Question: I want to change my out put when my input is changed but after this changes, my output will be constant during 4 clock cycles. After 4 clock cycles, if input is changed, out put will been changed with input. In conclusion, I want to wait during 4 clock cycles after there is a change in my output.
I can do it with a second clock but I do not want to use this way. How can I get the resut shown below?
I am using Quartus II 9.0 Web Edition.

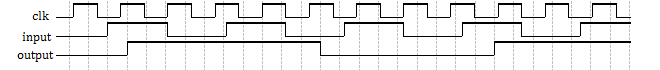
Answer: You need a 2-bit mod 4 counter to generate the enable strobe for a 1-bit data register. The counter counts as normal from 00 to 11 and overflows. If counter equals 00 the data register is enabled to store the input value for the next 4 cycles.
- - -